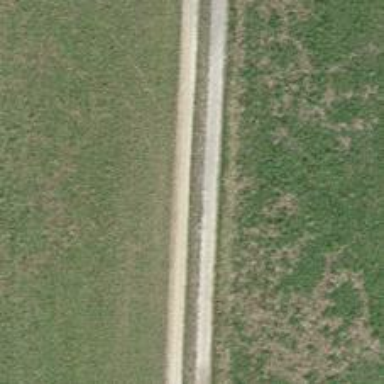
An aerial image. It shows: Gravel track with track type of grade3.